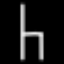
Label: chair